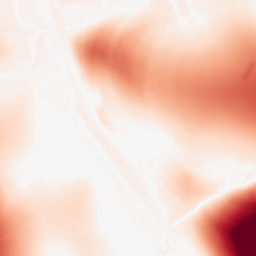
Category: morphological
Decomposition family: tophat
Decomposition parameters: size: 100
mode: white
Upsampling method: fft_zeropad
Upsampling parameters: scale: 8
Upsampling scale: 8